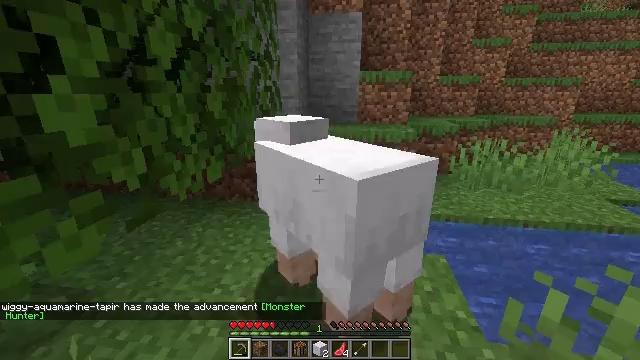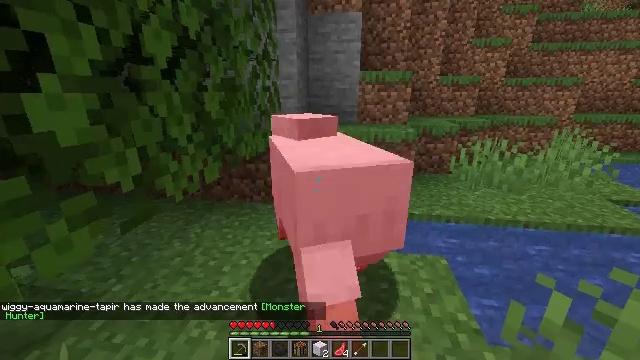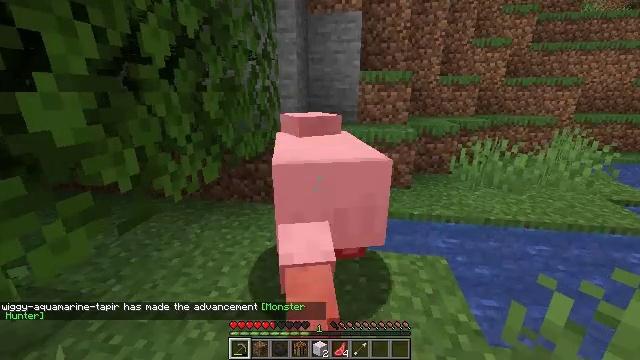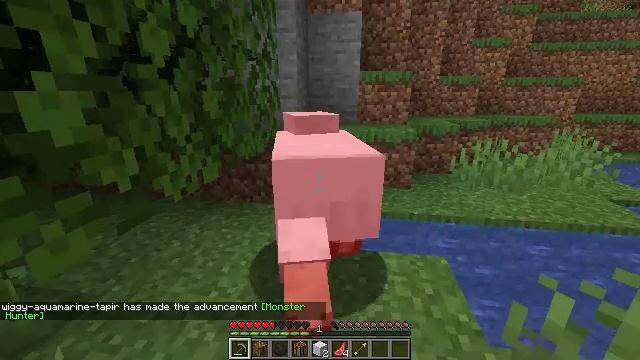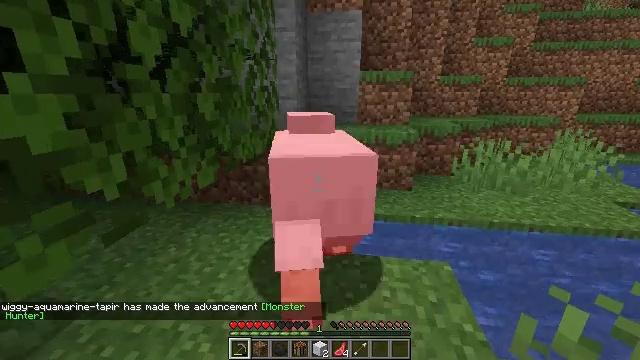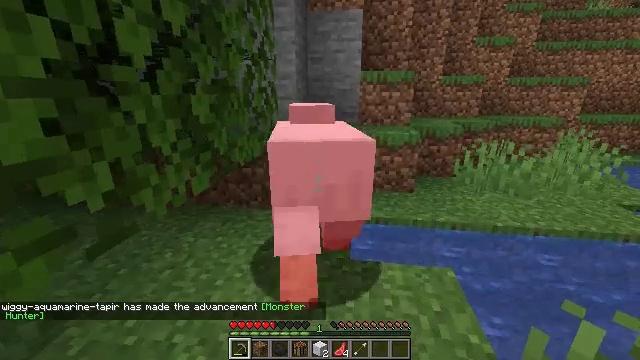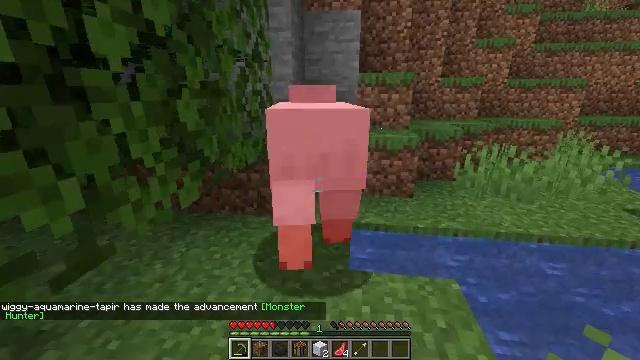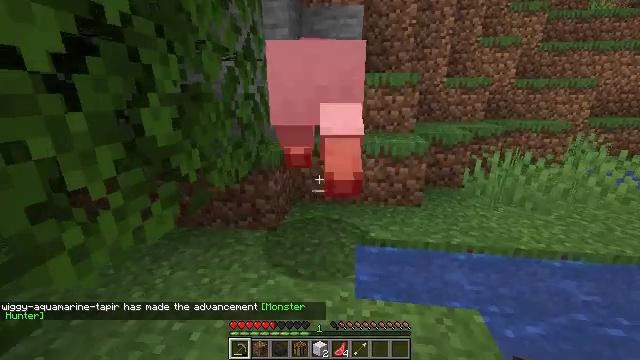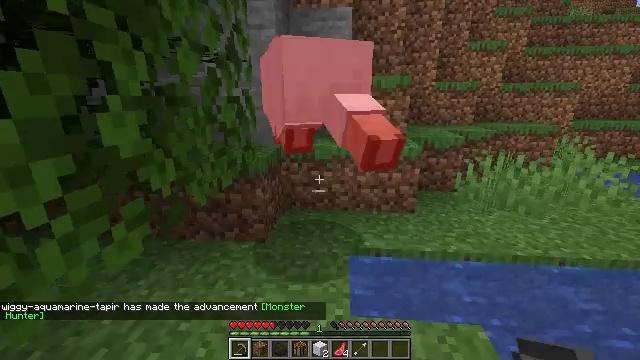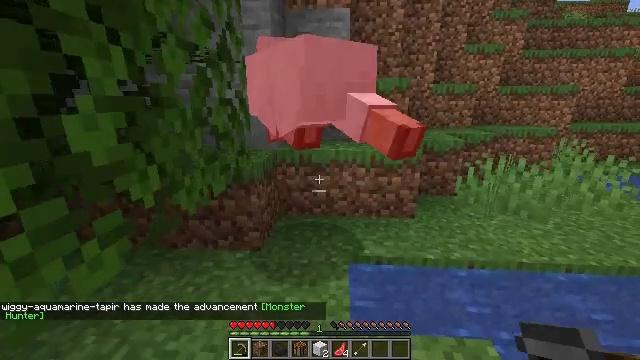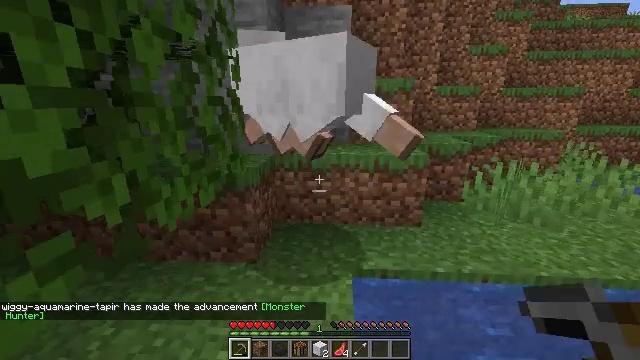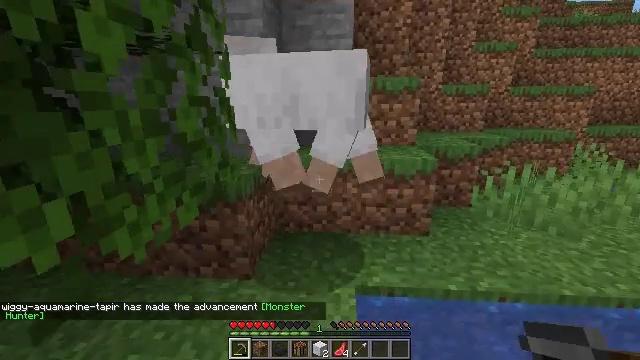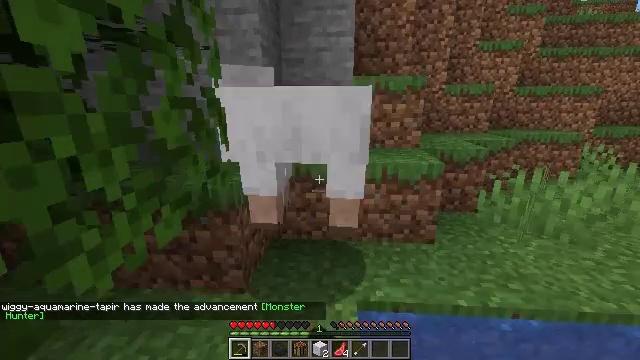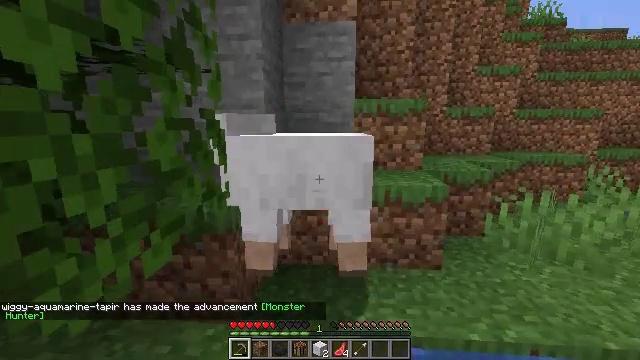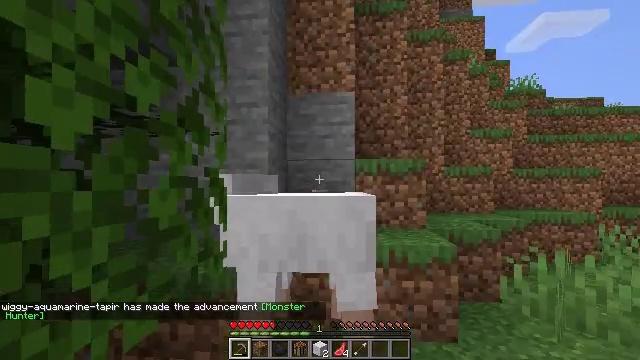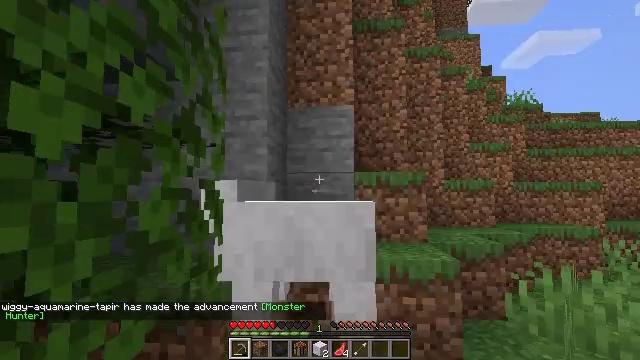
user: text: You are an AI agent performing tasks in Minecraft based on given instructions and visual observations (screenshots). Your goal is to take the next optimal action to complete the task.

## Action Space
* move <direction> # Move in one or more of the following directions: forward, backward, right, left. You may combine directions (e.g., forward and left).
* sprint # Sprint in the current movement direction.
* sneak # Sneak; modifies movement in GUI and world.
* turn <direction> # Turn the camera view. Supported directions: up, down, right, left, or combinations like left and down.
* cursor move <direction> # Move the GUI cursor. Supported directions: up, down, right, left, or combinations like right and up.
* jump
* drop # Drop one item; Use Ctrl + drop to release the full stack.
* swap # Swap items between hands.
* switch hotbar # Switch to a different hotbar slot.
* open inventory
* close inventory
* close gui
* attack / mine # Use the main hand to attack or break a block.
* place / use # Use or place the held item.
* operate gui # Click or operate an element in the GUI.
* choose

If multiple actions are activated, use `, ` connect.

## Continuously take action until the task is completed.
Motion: motion action
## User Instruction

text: Hunt a sheep.
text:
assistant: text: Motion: no_op
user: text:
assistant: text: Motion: no_op
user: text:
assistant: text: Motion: no_op
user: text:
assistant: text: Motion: move forward
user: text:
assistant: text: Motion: move forward
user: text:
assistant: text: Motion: move forward
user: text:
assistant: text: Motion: move forward
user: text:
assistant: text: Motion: move forward, turn right
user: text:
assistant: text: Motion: move forward
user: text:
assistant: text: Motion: move forward
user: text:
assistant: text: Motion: move forward, attack / mine
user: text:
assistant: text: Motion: attack / mine
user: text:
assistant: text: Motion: turn up, attack / mine
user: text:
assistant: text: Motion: turn up
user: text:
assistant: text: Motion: turn up
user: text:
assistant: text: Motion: no_op